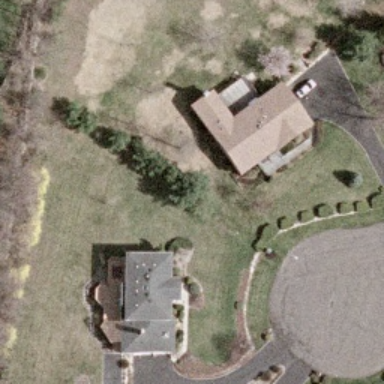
Two houses are surrounded by lawn in the sparse residential area .